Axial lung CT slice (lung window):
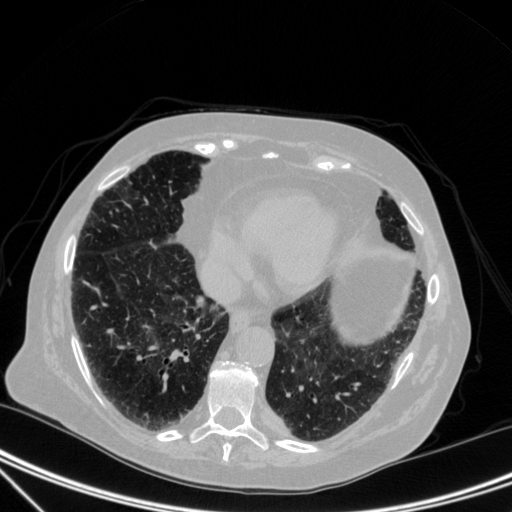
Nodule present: no